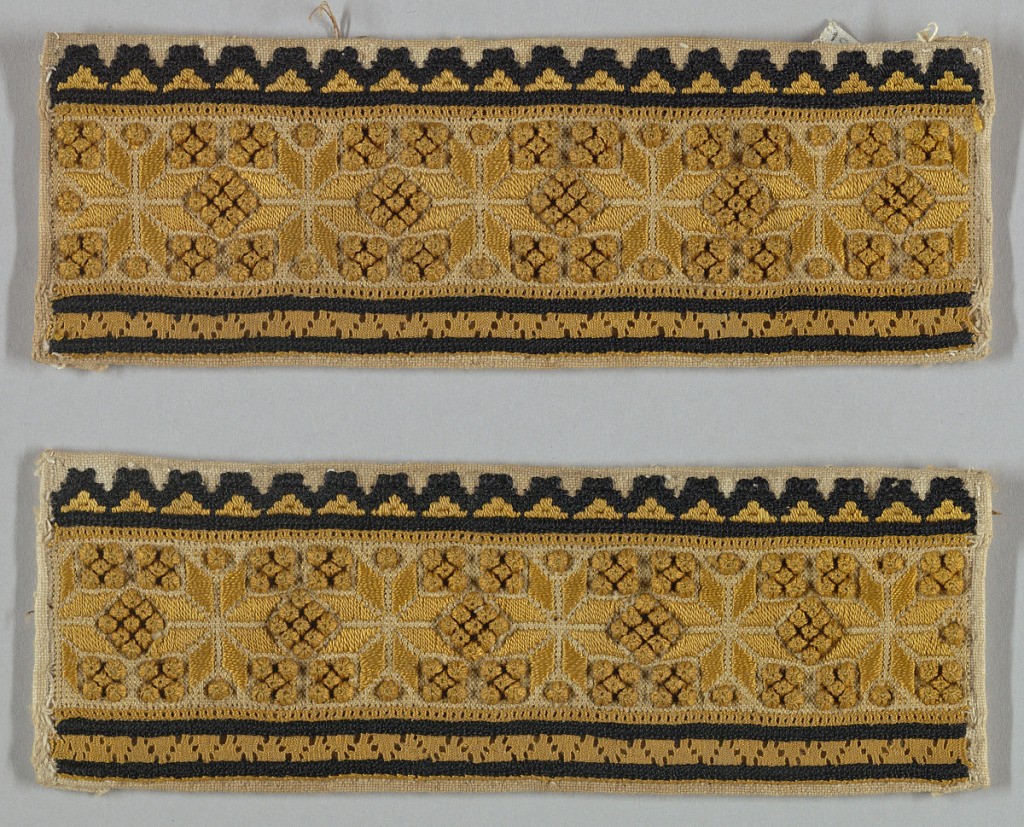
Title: Panel
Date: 18th–19th century
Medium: silk and wool on cotton Technique: embroidered on plain weave
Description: Rectangular with a repeating design of eight-pointed stars.